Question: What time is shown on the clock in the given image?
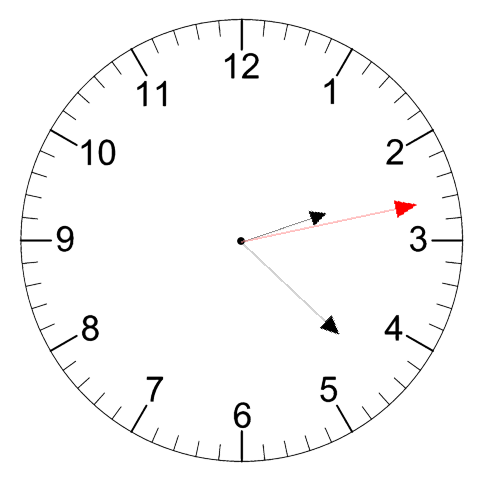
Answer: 02:22:13